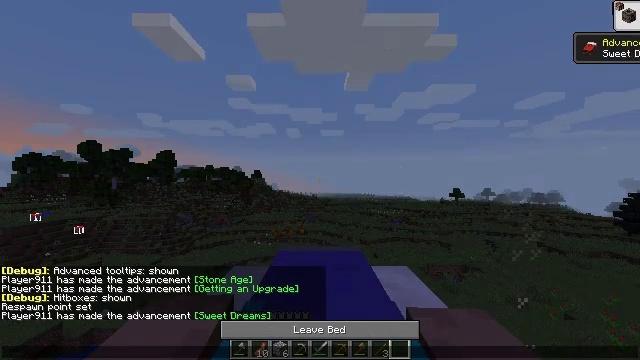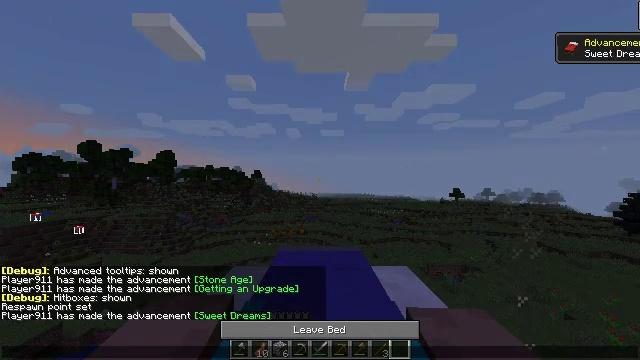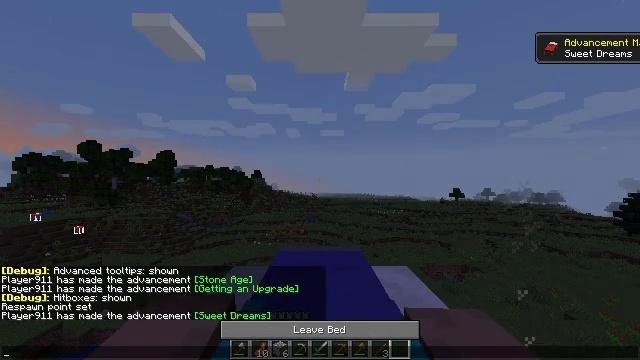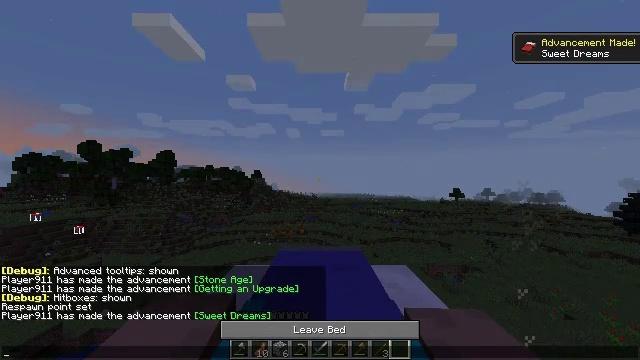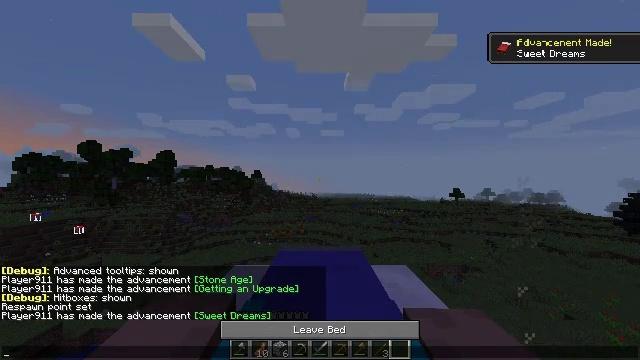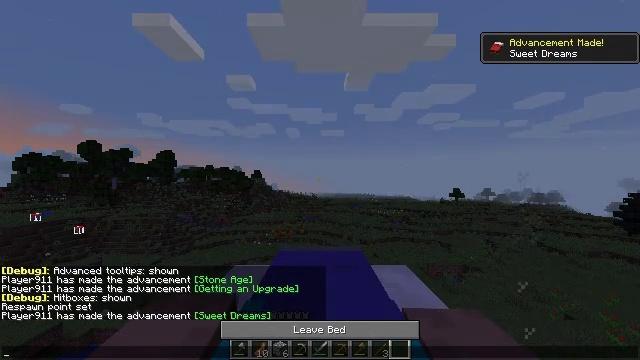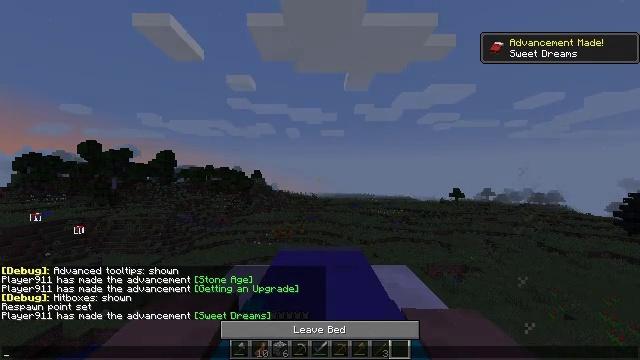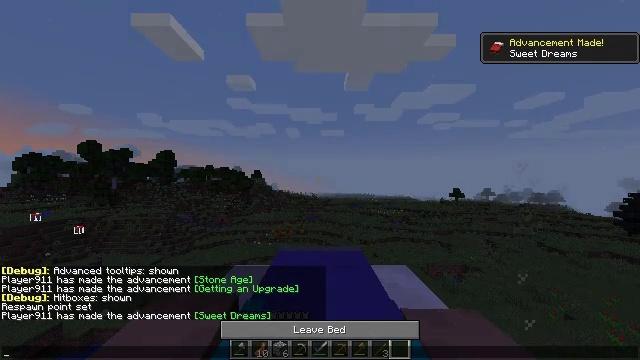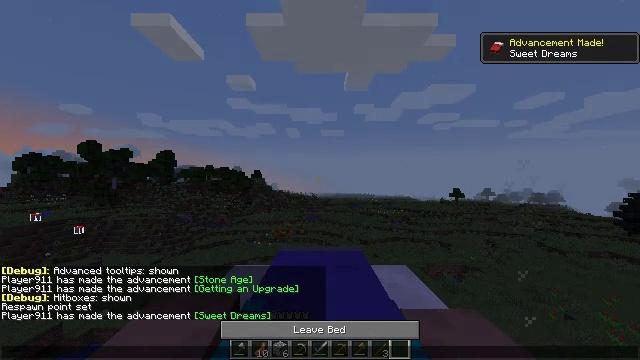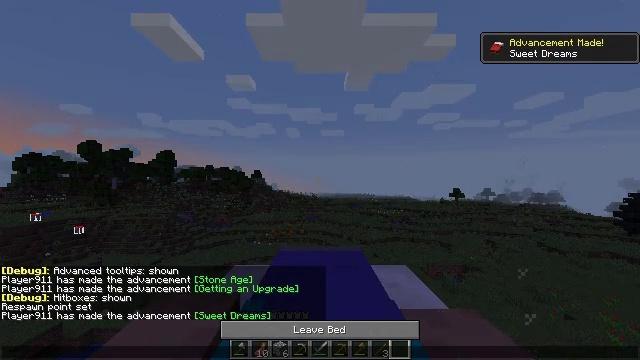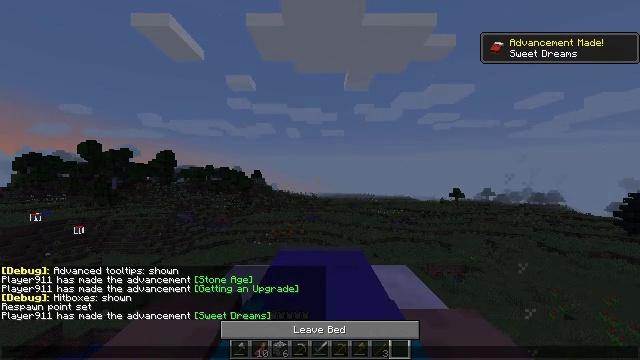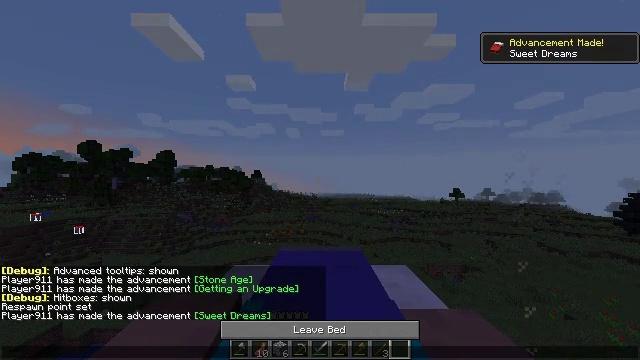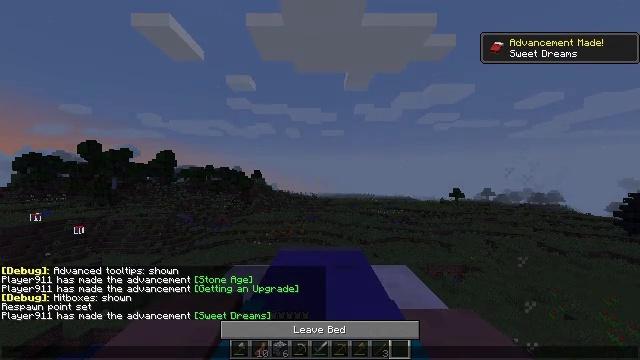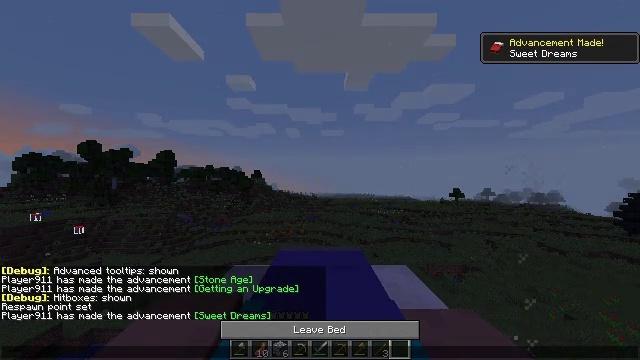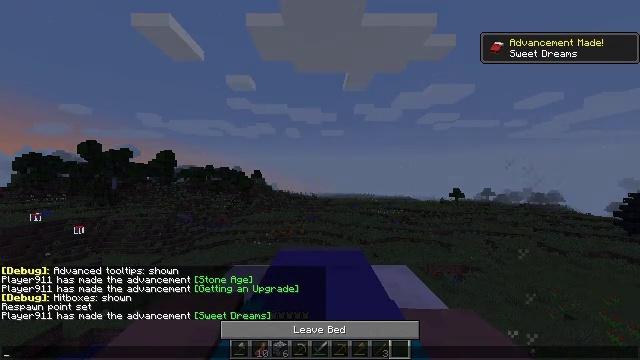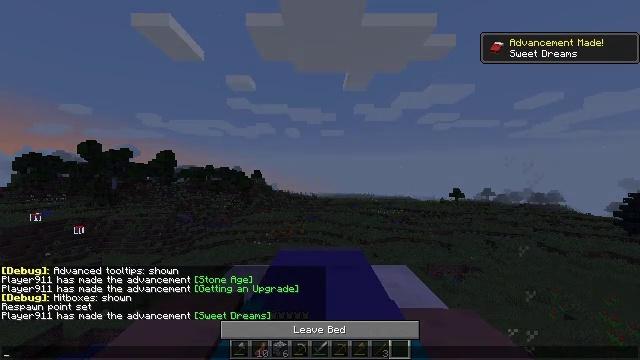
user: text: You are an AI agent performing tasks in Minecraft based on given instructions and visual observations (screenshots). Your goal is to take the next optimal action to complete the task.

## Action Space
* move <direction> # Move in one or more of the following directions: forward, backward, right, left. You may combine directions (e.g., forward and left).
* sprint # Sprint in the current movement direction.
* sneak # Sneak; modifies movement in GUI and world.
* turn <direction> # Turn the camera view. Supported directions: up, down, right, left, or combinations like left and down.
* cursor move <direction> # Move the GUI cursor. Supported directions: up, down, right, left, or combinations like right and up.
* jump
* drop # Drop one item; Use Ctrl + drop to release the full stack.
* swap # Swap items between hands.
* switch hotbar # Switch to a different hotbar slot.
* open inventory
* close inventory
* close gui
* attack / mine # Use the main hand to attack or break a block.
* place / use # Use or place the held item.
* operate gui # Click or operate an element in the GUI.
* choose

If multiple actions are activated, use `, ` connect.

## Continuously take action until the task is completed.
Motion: motion action
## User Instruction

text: Gather the red tulip in the meadow.
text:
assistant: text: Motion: no_op
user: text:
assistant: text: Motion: no_op
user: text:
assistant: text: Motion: no_op
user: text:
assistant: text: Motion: no_op
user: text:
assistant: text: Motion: no_op
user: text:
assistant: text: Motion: no_op
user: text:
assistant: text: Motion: no_op
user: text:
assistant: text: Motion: no_op
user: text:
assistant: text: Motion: no_op
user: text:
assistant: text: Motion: no_op
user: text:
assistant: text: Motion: no_op
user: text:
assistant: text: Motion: no_op
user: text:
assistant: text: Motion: no_op
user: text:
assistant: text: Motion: no_op
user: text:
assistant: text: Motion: no_op
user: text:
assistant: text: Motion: no_op
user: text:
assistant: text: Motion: no_op
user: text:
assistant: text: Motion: no_op
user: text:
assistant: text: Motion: no_op
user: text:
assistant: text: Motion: no_op
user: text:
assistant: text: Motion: no_op
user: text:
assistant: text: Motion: no_op
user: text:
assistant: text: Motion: no_op
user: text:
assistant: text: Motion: no_op
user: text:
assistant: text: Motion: no_op
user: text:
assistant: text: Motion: no_op
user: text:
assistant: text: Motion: no_op
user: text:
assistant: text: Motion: no_op
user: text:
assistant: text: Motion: no_op
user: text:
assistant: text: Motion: no_op